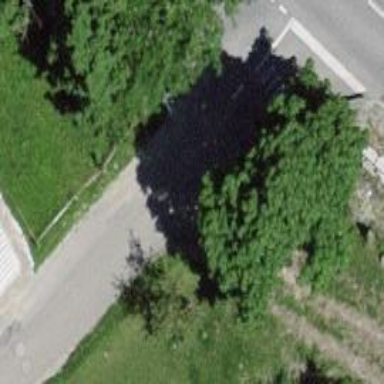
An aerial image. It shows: Residential road with bridge.